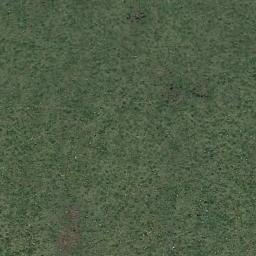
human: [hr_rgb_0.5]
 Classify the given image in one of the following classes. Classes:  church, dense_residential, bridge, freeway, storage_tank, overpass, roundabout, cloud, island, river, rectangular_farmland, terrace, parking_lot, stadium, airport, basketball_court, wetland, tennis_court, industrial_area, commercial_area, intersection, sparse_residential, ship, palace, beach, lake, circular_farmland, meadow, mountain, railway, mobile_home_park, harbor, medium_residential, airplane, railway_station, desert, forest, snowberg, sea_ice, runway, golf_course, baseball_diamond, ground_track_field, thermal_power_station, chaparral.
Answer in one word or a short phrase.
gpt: meadow